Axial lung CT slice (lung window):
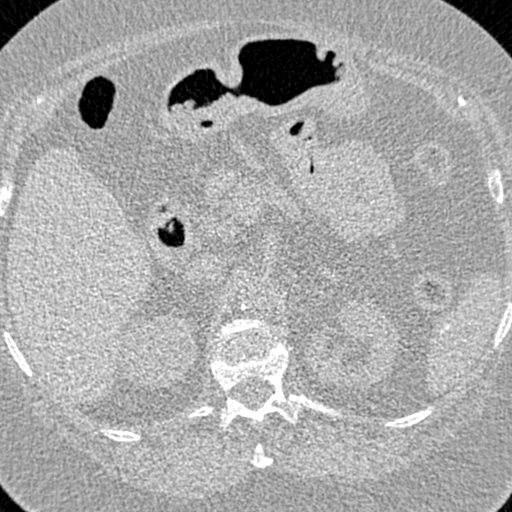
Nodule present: no